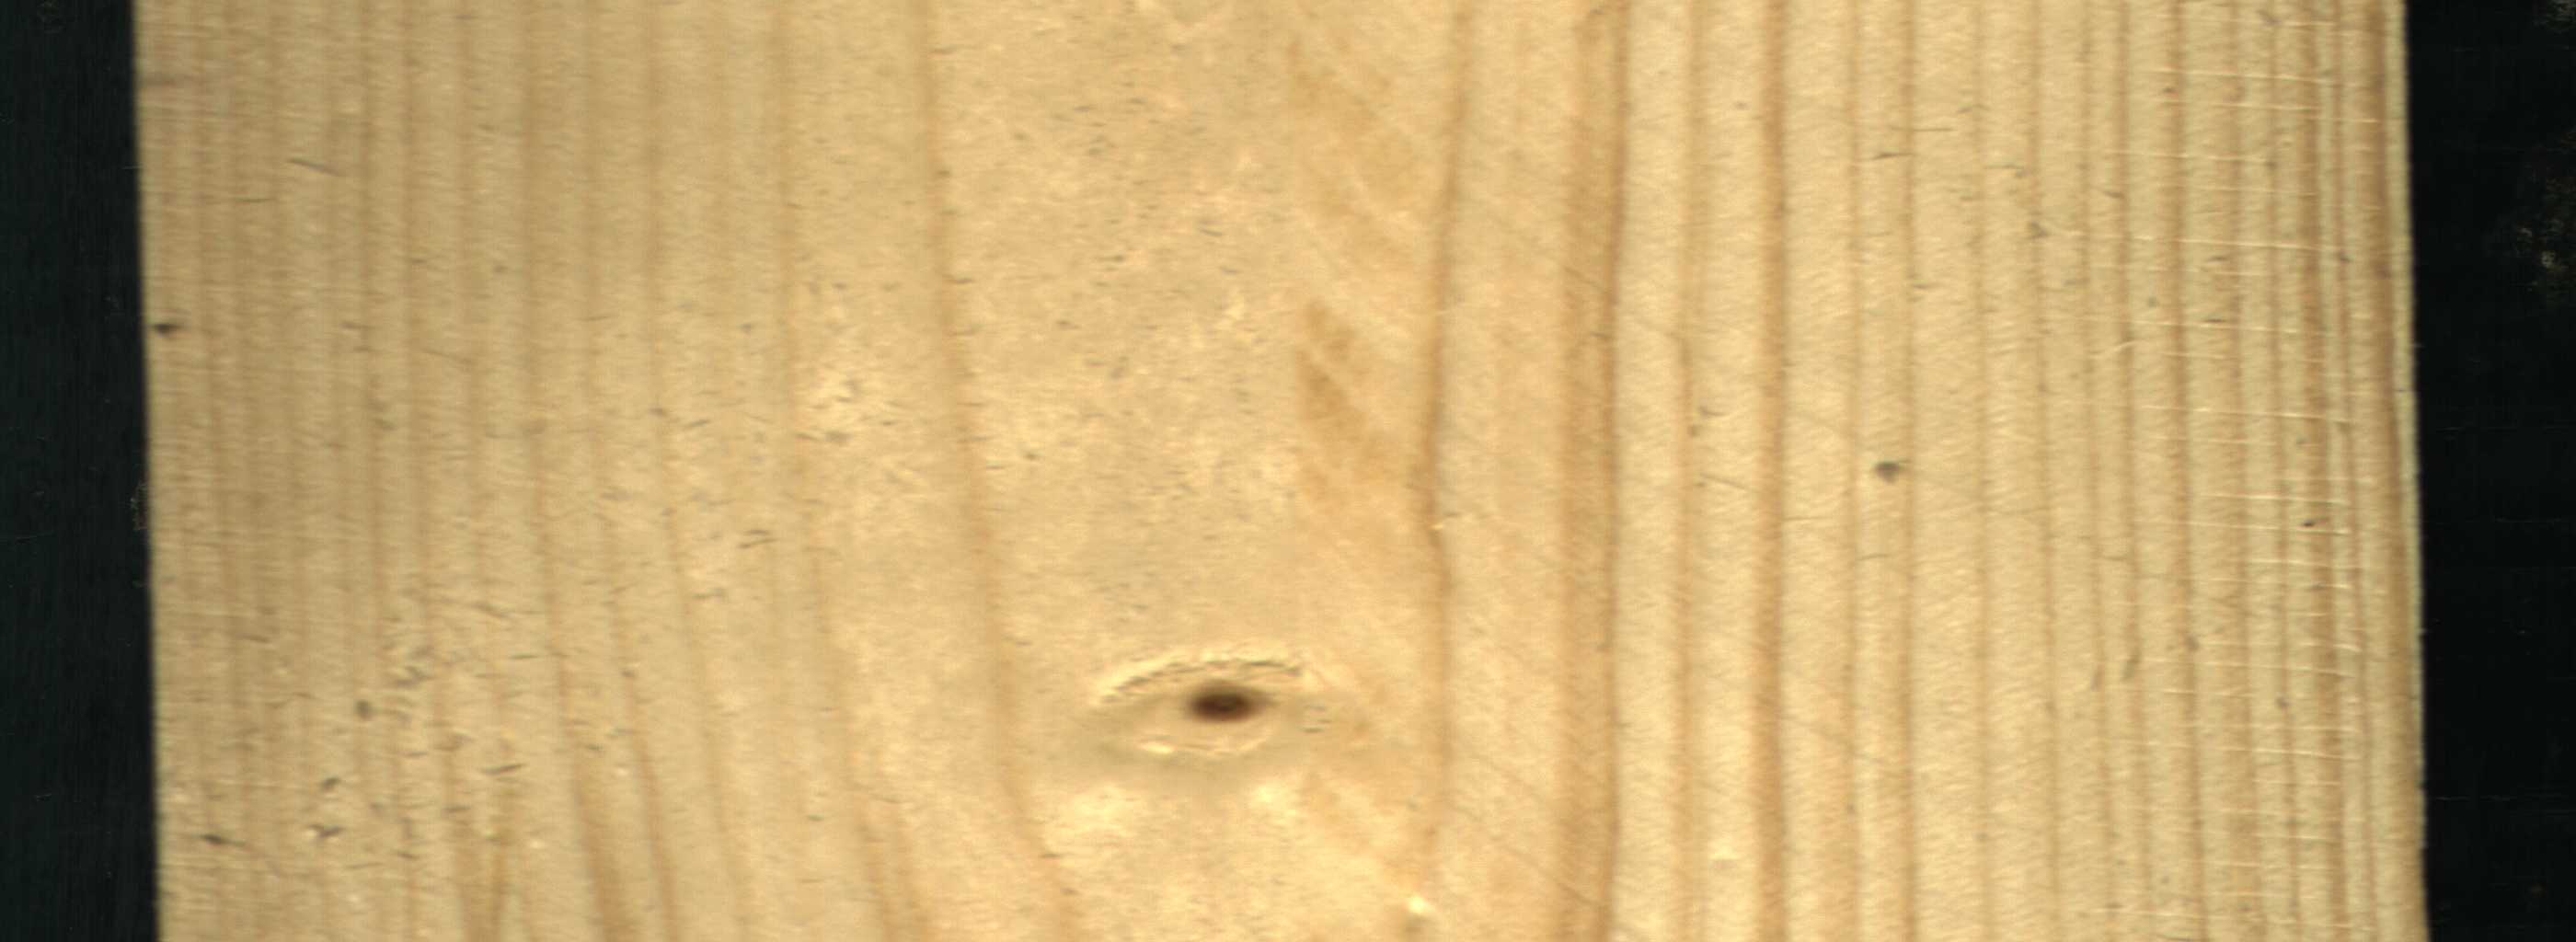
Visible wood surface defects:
Live_Knot